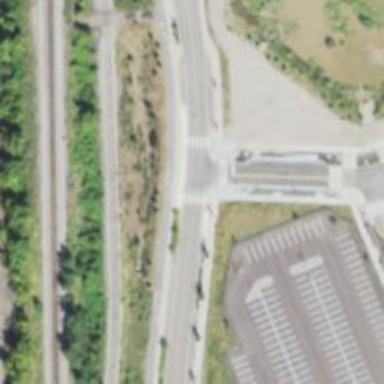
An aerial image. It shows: Crossing on cycleway.